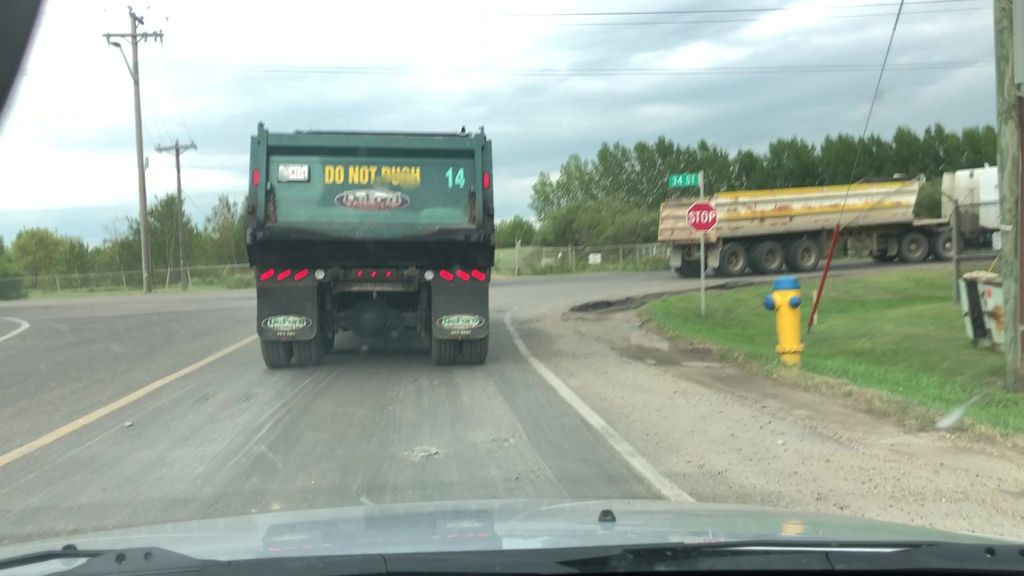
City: edmonton